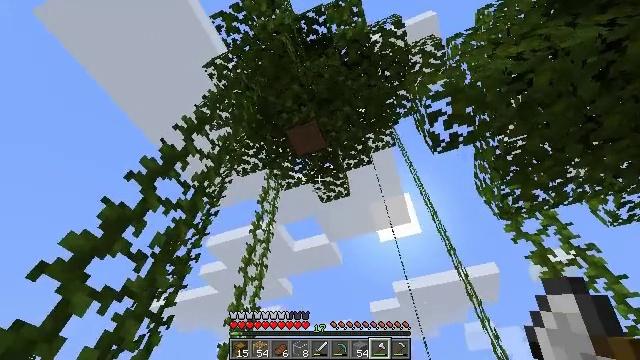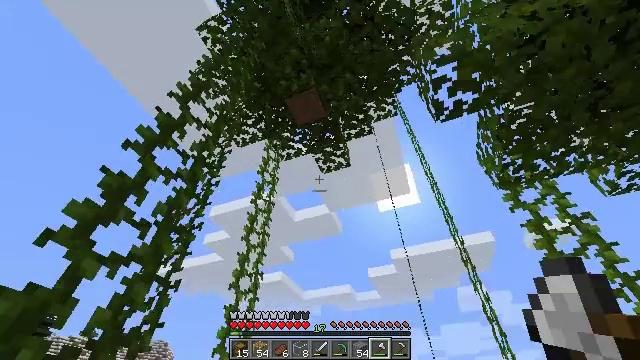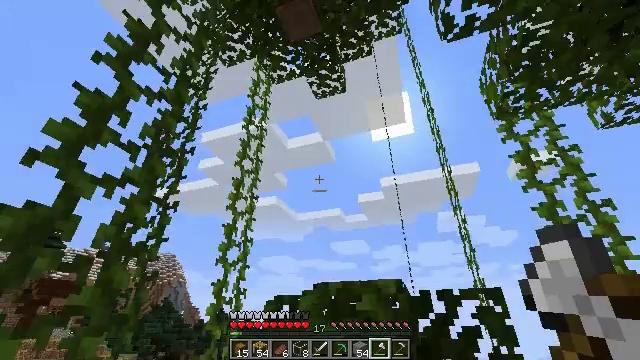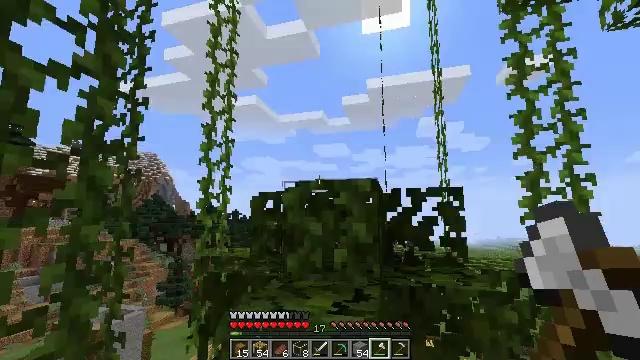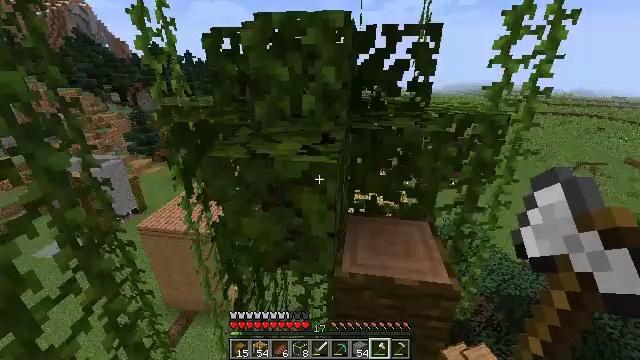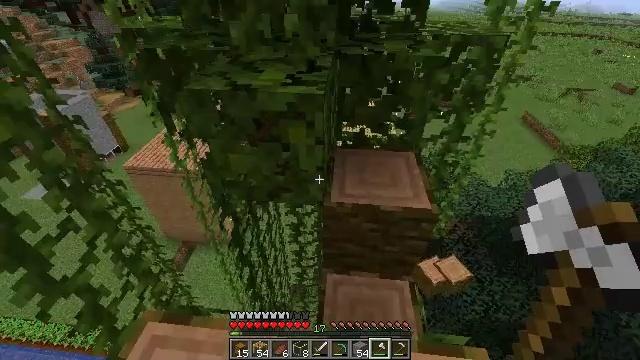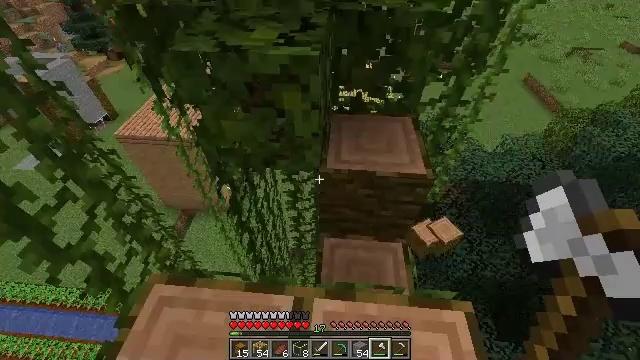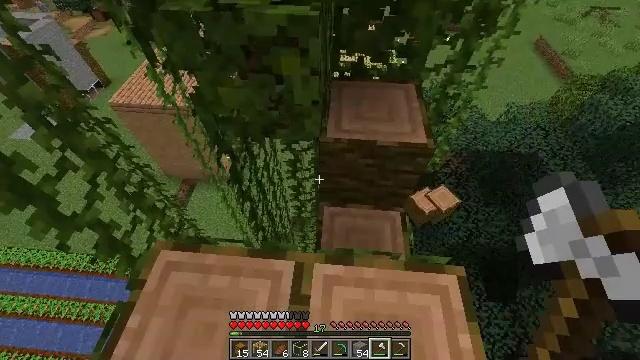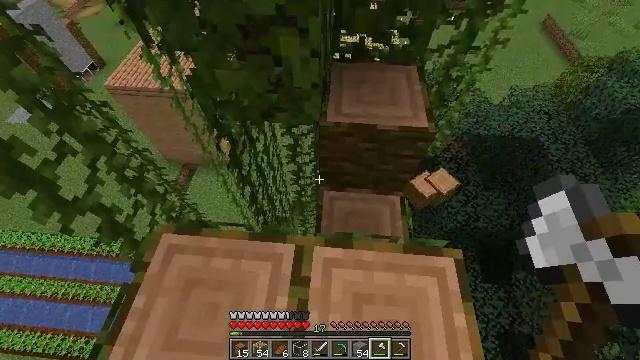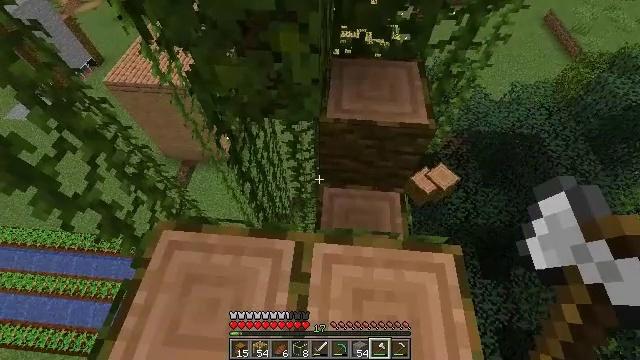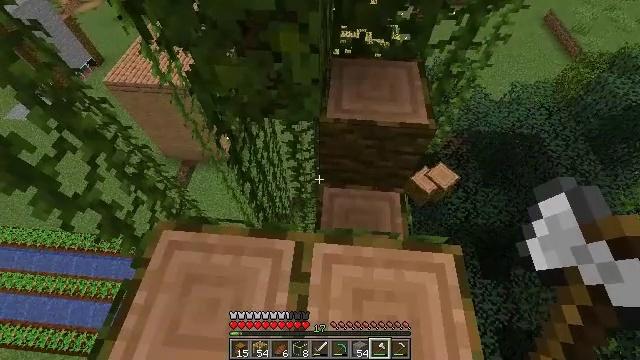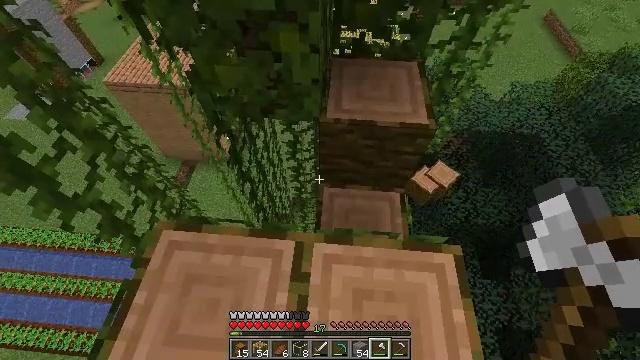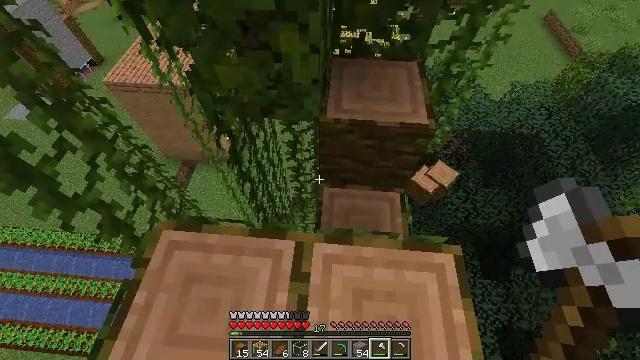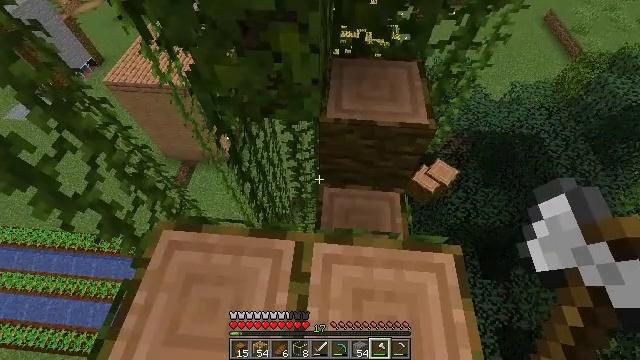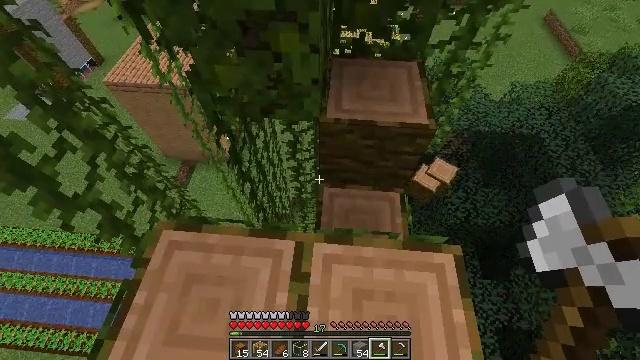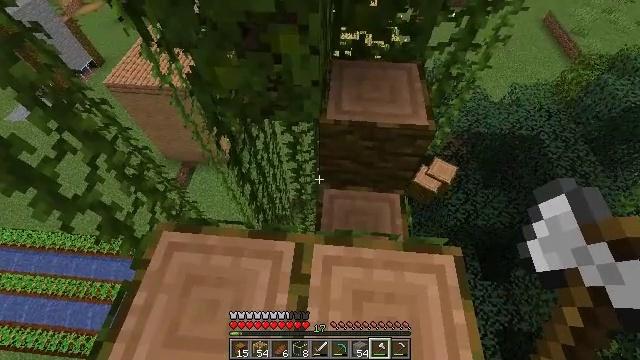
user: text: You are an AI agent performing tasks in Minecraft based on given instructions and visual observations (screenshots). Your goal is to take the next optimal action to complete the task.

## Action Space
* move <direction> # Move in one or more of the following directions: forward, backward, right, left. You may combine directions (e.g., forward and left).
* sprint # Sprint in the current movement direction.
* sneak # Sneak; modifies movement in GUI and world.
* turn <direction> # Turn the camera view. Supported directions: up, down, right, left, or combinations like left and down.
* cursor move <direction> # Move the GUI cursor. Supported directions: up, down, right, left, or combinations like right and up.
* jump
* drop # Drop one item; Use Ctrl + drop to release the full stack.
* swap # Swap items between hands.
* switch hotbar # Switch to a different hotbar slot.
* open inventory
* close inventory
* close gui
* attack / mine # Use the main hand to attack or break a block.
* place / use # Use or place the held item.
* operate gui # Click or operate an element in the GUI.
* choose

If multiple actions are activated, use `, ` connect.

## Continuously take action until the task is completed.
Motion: motion action
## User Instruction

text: Chop down a jungle log from the jungle tree.
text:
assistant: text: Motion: turn down
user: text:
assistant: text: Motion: turn right and down
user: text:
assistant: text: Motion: turn right and down
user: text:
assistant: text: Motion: turn right and down
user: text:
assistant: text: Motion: turn right and down
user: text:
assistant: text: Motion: turn right and down
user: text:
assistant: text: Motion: turn down
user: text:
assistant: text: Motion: turn down
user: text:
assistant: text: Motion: no_op
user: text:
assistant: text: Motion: no_op
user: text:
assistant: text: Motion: no_op
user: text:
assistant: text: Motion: no_op
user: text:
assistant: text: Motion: no_op
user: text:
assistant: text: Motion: no_op
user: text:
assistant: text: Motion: no_op
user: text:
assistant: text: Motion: turn up
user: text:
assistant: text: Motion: turn right and up
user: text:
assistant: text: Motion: turn right and up
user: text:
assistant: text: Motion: turn right and up
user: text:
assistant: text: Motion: turn right and up
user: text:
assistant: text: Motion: turn right
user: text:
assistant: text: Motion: turn right and down
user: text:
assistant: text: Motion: turn right
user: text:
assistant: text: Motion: no_op
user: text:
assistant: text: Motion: no_op
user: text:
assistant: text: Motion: no_op
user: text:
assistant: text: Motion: turn left and up
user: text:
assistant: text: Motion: turn left and up
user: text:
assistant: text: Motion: turn left and up
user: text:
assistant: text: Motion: turn left and up